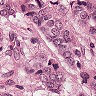
Metastatic tissue present: yes